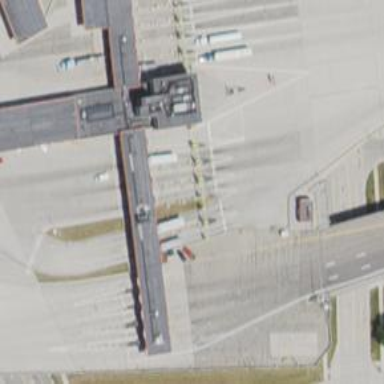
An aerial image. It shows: Border control barrier.